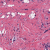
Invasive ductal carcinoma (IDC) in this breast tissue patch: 1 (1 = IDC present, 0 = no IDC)